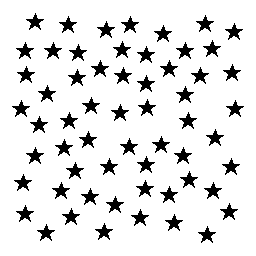
Squares: 0
Triangles: 0
Stars: 59
Total shapes: 59